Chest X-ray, PA view. Patient: 26 years old, sex F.
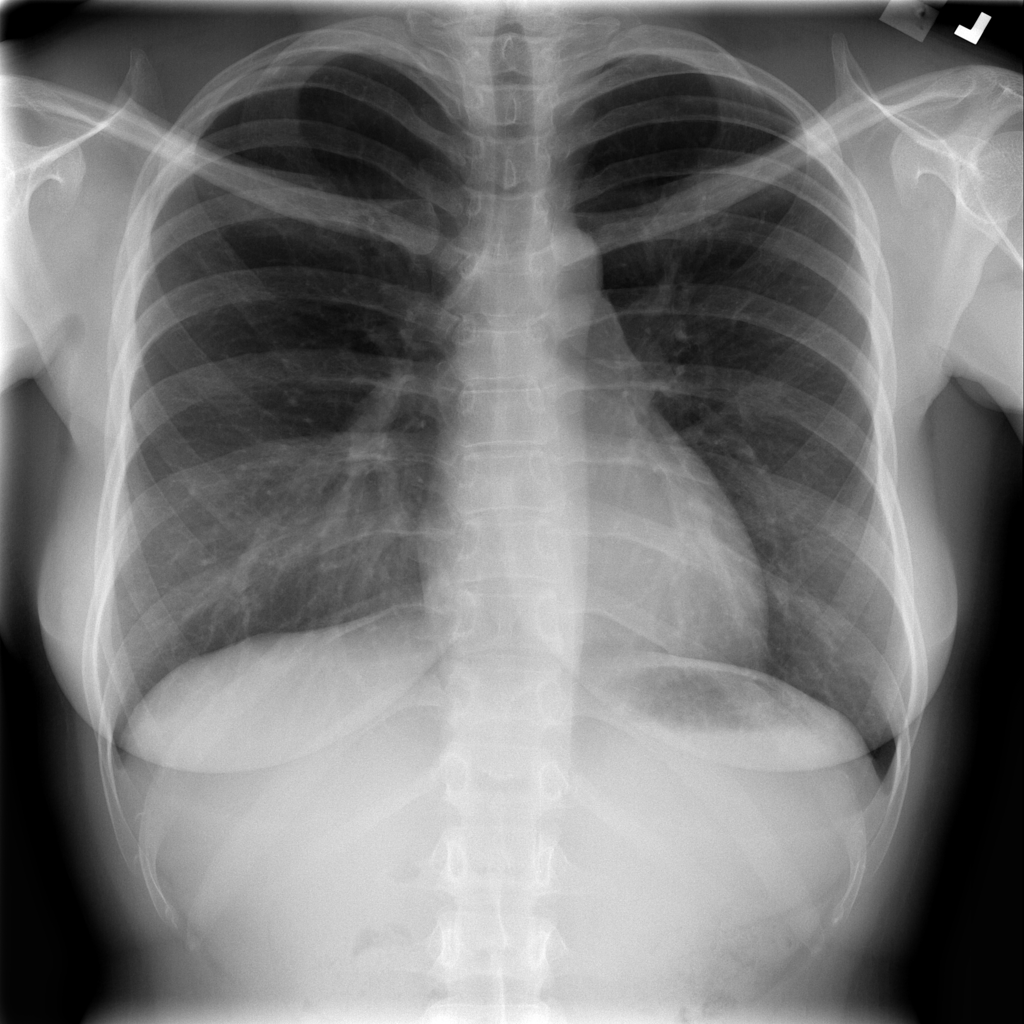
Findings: No Finding